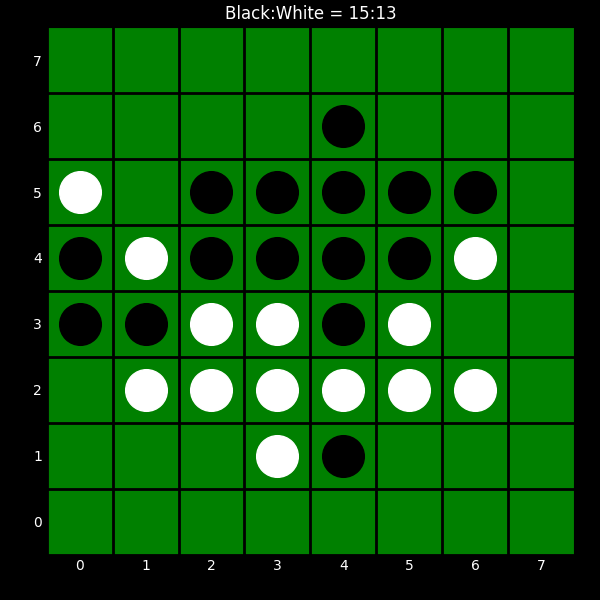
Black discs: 15
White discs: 13